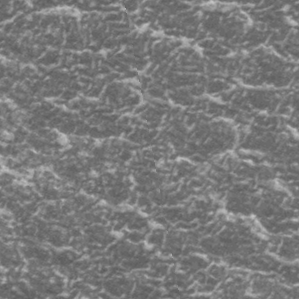
Label: frost